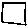
Label: square